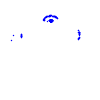
Particle: kaon